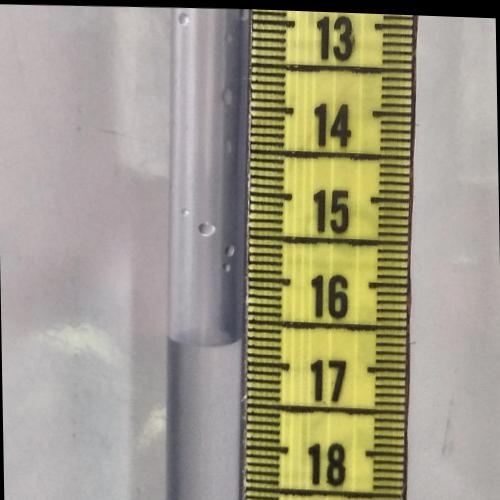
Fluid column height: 16.7 cm